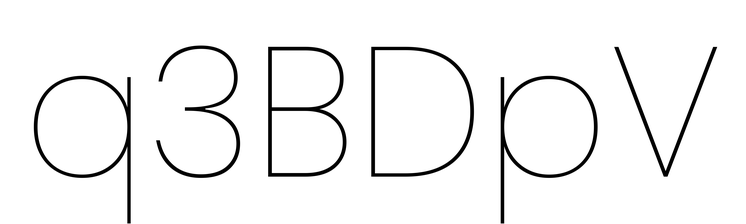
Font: Poppins-Thin